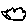
Label: cloud